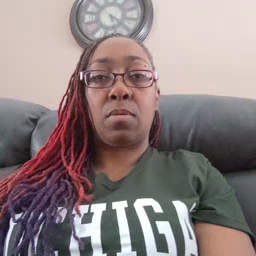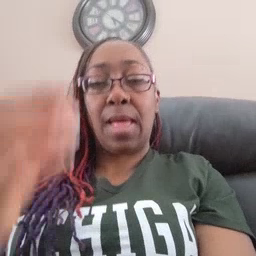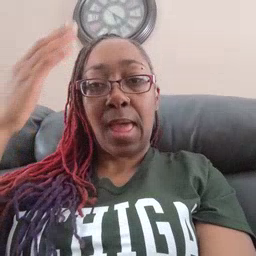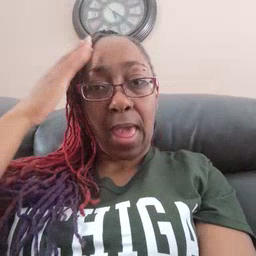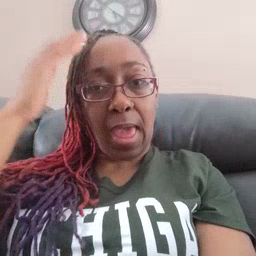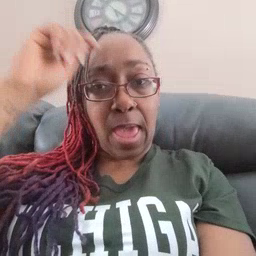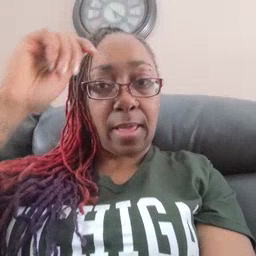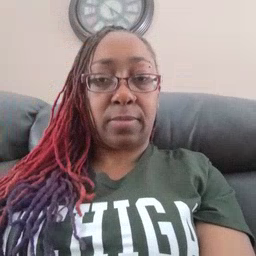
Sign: hat